Question: I am trying to create a very simple app as I am new to swift. I am trying to make an app where there are four textfields, someone can put in words in each of the text fields and it picks one of them at random. However I am getting the error: 'Cannot assign value of type 'Int' to type 'String?'.

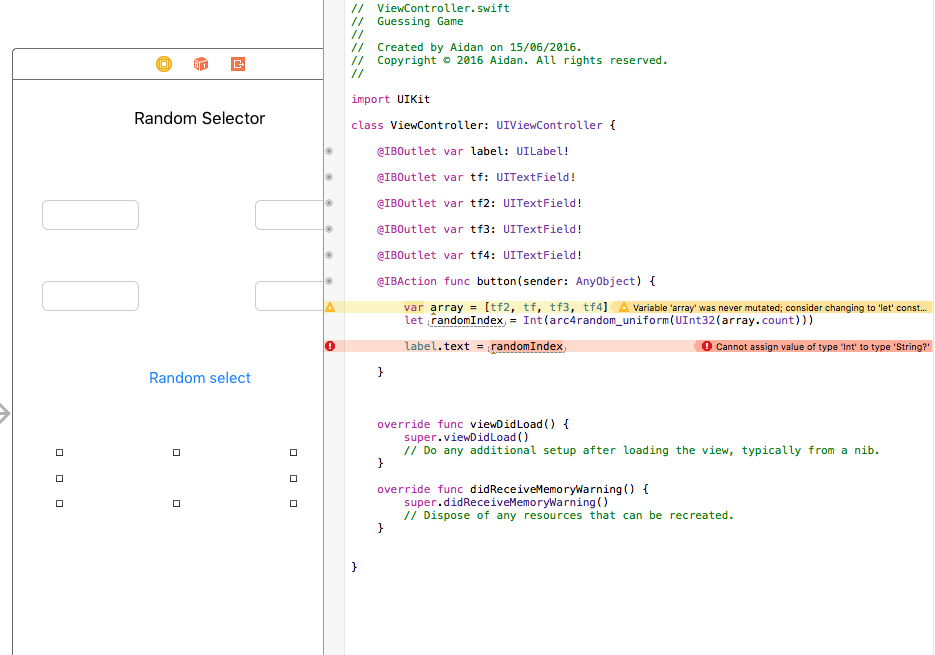
Answer: As Leif answered, "(
andomIndex)" will let you print the index you generated. If you want to print the actual text for the text field though...
'''
let randomTextField = array[randomIndex]
label.text = randomTextField.text
'''